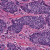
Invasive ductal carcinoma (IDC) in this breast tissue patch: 1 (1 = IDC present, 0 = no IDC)